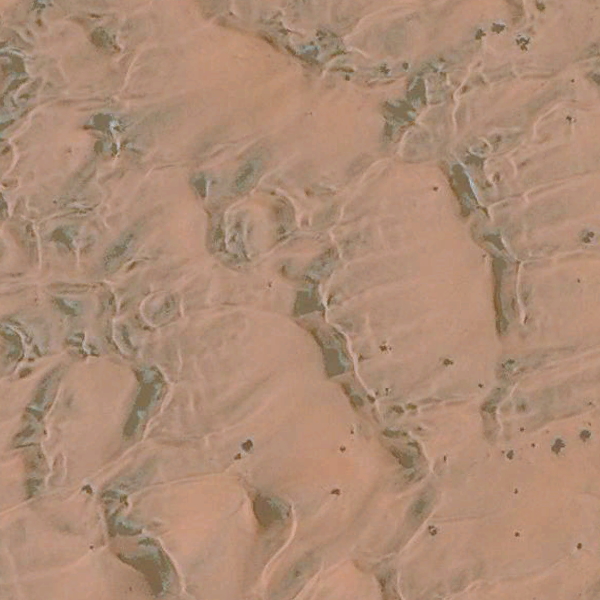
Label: Desert